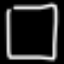
Label: square